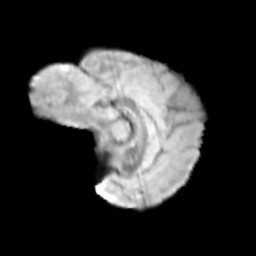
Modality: T2w
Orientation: sagittal
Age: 10
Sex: female
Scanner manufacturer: siemens
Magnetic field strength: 3 T
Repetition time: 3.8 s
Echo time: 0.07 s